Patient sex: M
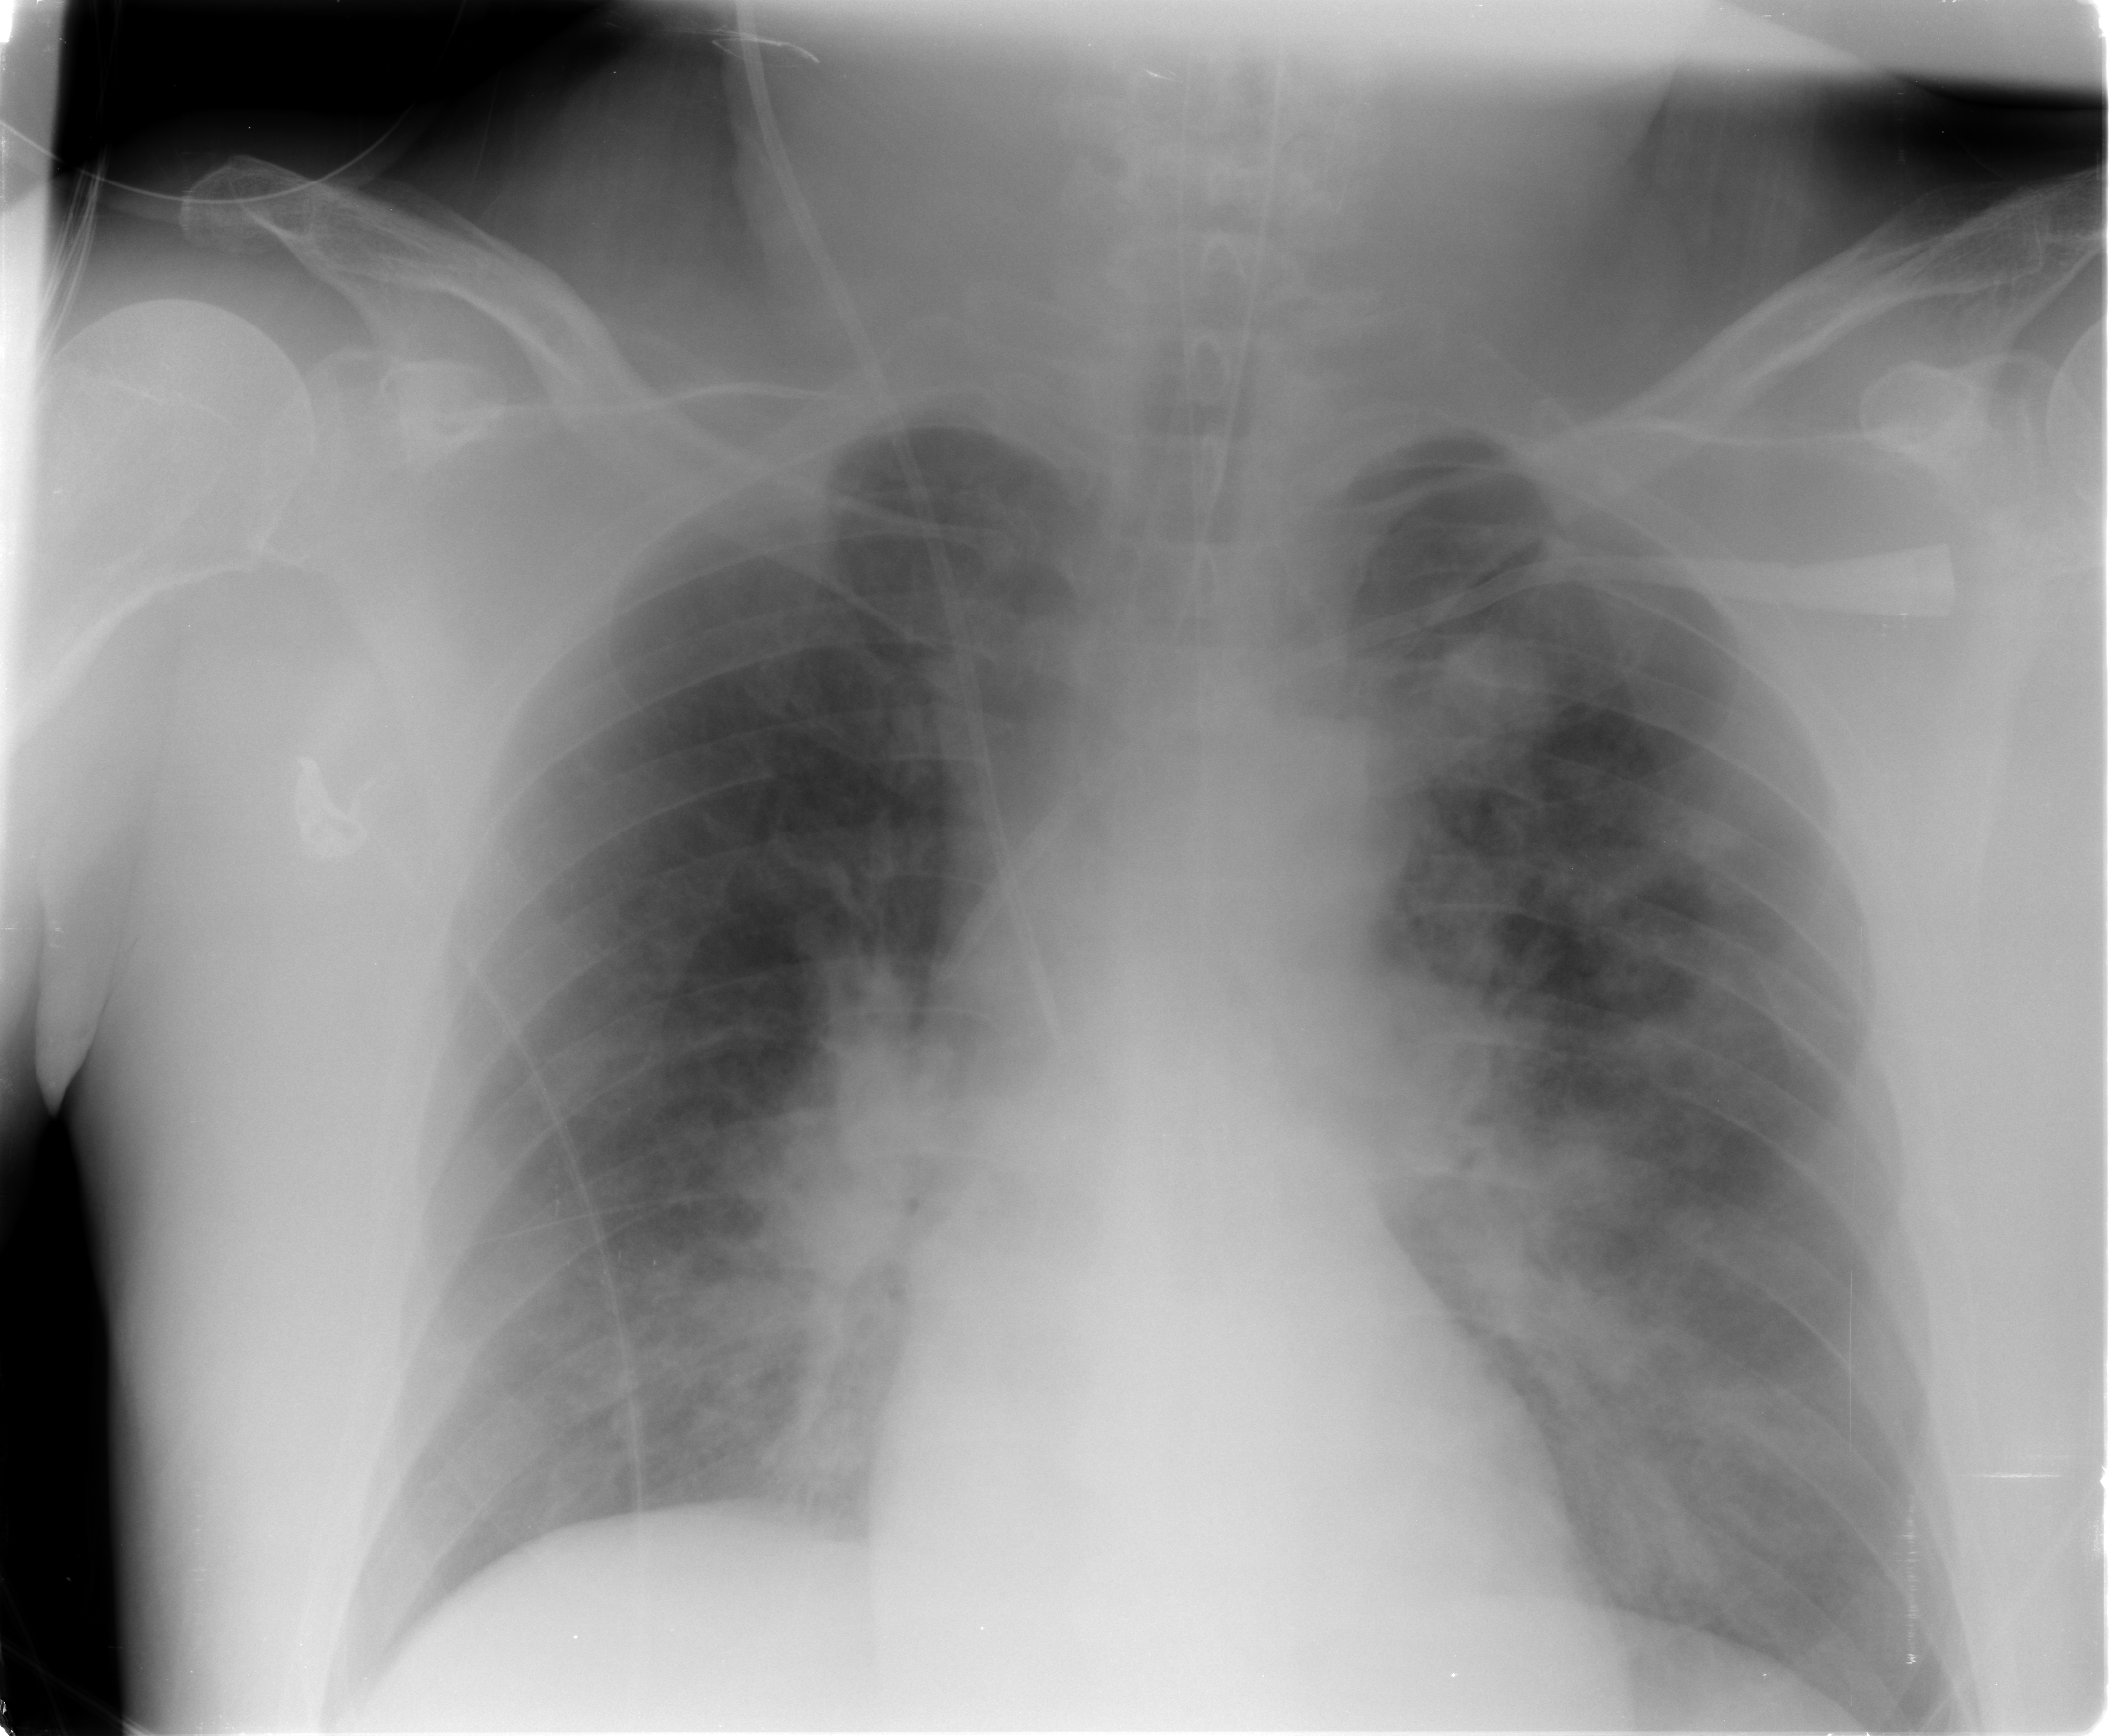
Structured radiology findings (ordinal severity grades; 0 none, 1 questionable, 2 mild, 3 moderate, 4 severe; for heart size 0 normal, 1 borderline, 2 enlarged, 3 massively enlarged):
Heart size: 0
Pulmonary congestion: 0
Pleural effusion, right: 0
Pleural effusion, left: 1
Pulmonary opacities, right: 2
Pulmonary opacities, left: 3
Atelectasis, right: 2
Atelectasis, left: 1